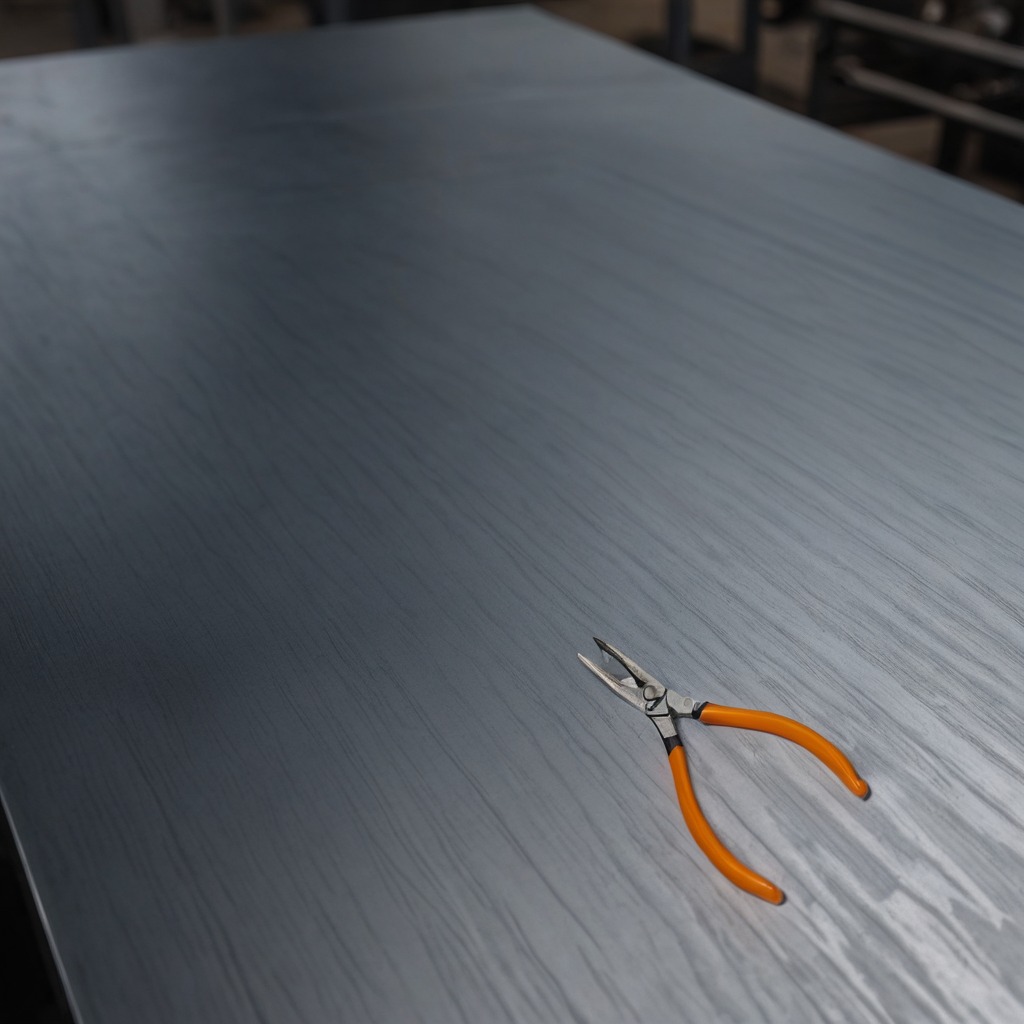
A plier is lying on a cold steel table in a mining workshop.